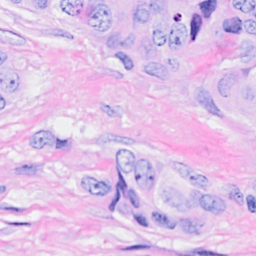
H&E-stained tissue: Breast